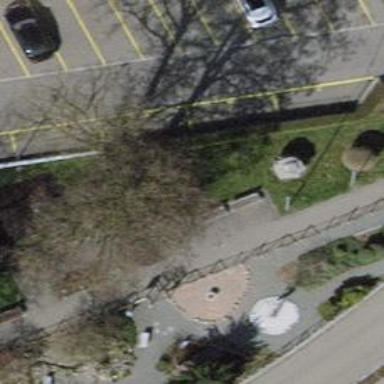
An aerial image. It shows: Brown bench.